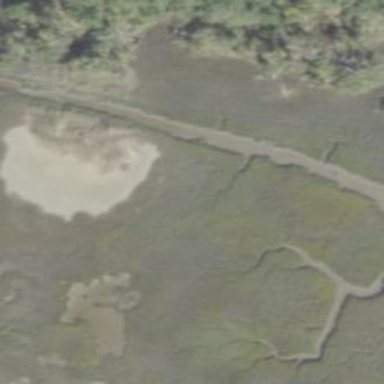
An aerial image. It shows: Marsh wetland.